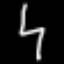
Label: chair